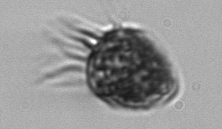
Label: Ciliophora